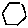
Label: hexagon